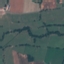
Label: Pasture